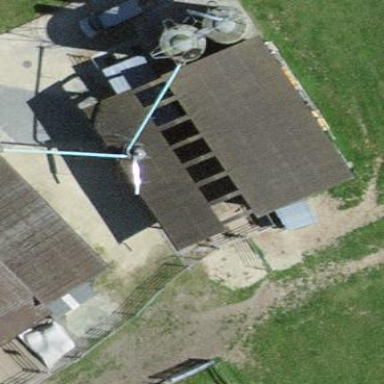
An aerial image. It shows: Farm auxiliary building.